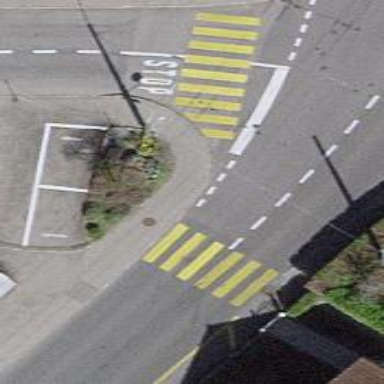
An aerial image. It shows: Sidewalk along the footway.